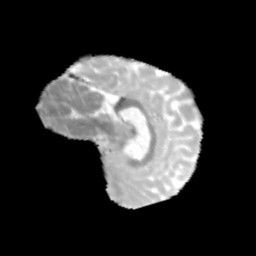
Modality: MD
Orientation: sagittal
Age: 9
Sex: male
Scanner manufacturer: siemens
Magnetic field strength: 3 T
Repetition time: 3.8 s
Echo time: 0.07 s